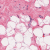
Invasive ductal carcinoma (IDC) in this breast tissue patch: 0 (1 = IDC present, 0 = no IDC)